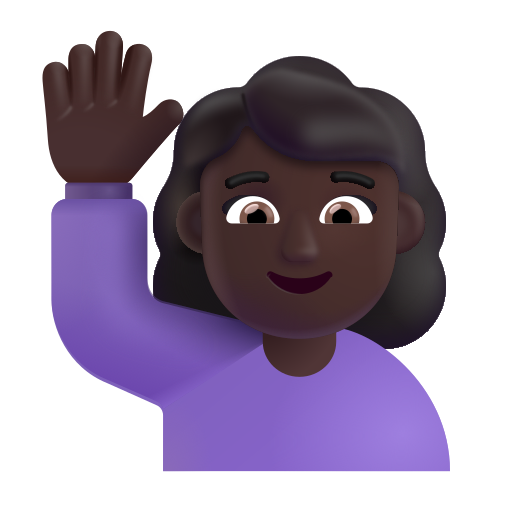
woman raising hand color dark